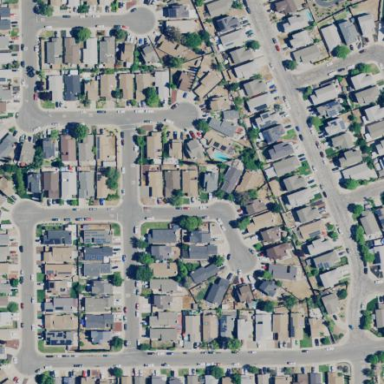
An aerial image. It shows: Residential area consisting of single-family homes.